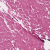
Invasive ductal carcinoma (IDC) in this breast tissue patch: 0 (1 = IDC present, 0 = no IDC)